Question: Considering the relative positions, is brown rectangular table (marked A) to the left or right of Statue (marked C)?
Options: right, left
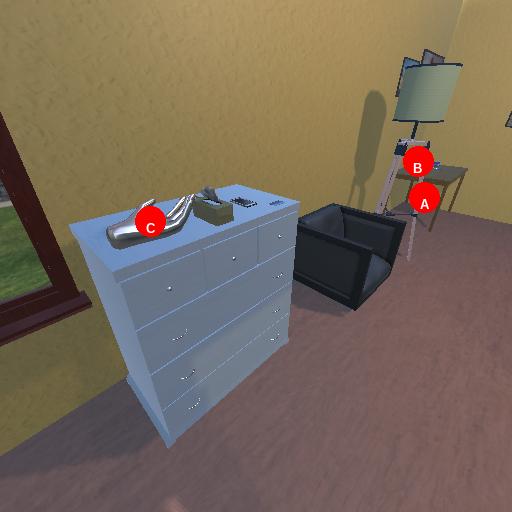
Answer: right